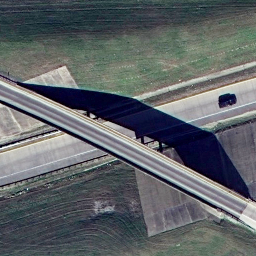
Label: overpass